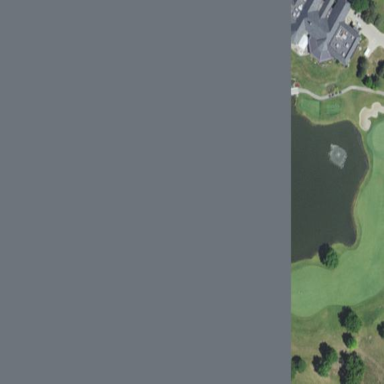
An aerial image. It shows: Pond serving as lateral water hazard on golf course.